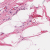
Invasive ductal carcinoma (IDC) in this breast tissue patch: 0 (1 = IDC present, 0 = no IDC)